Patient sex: F
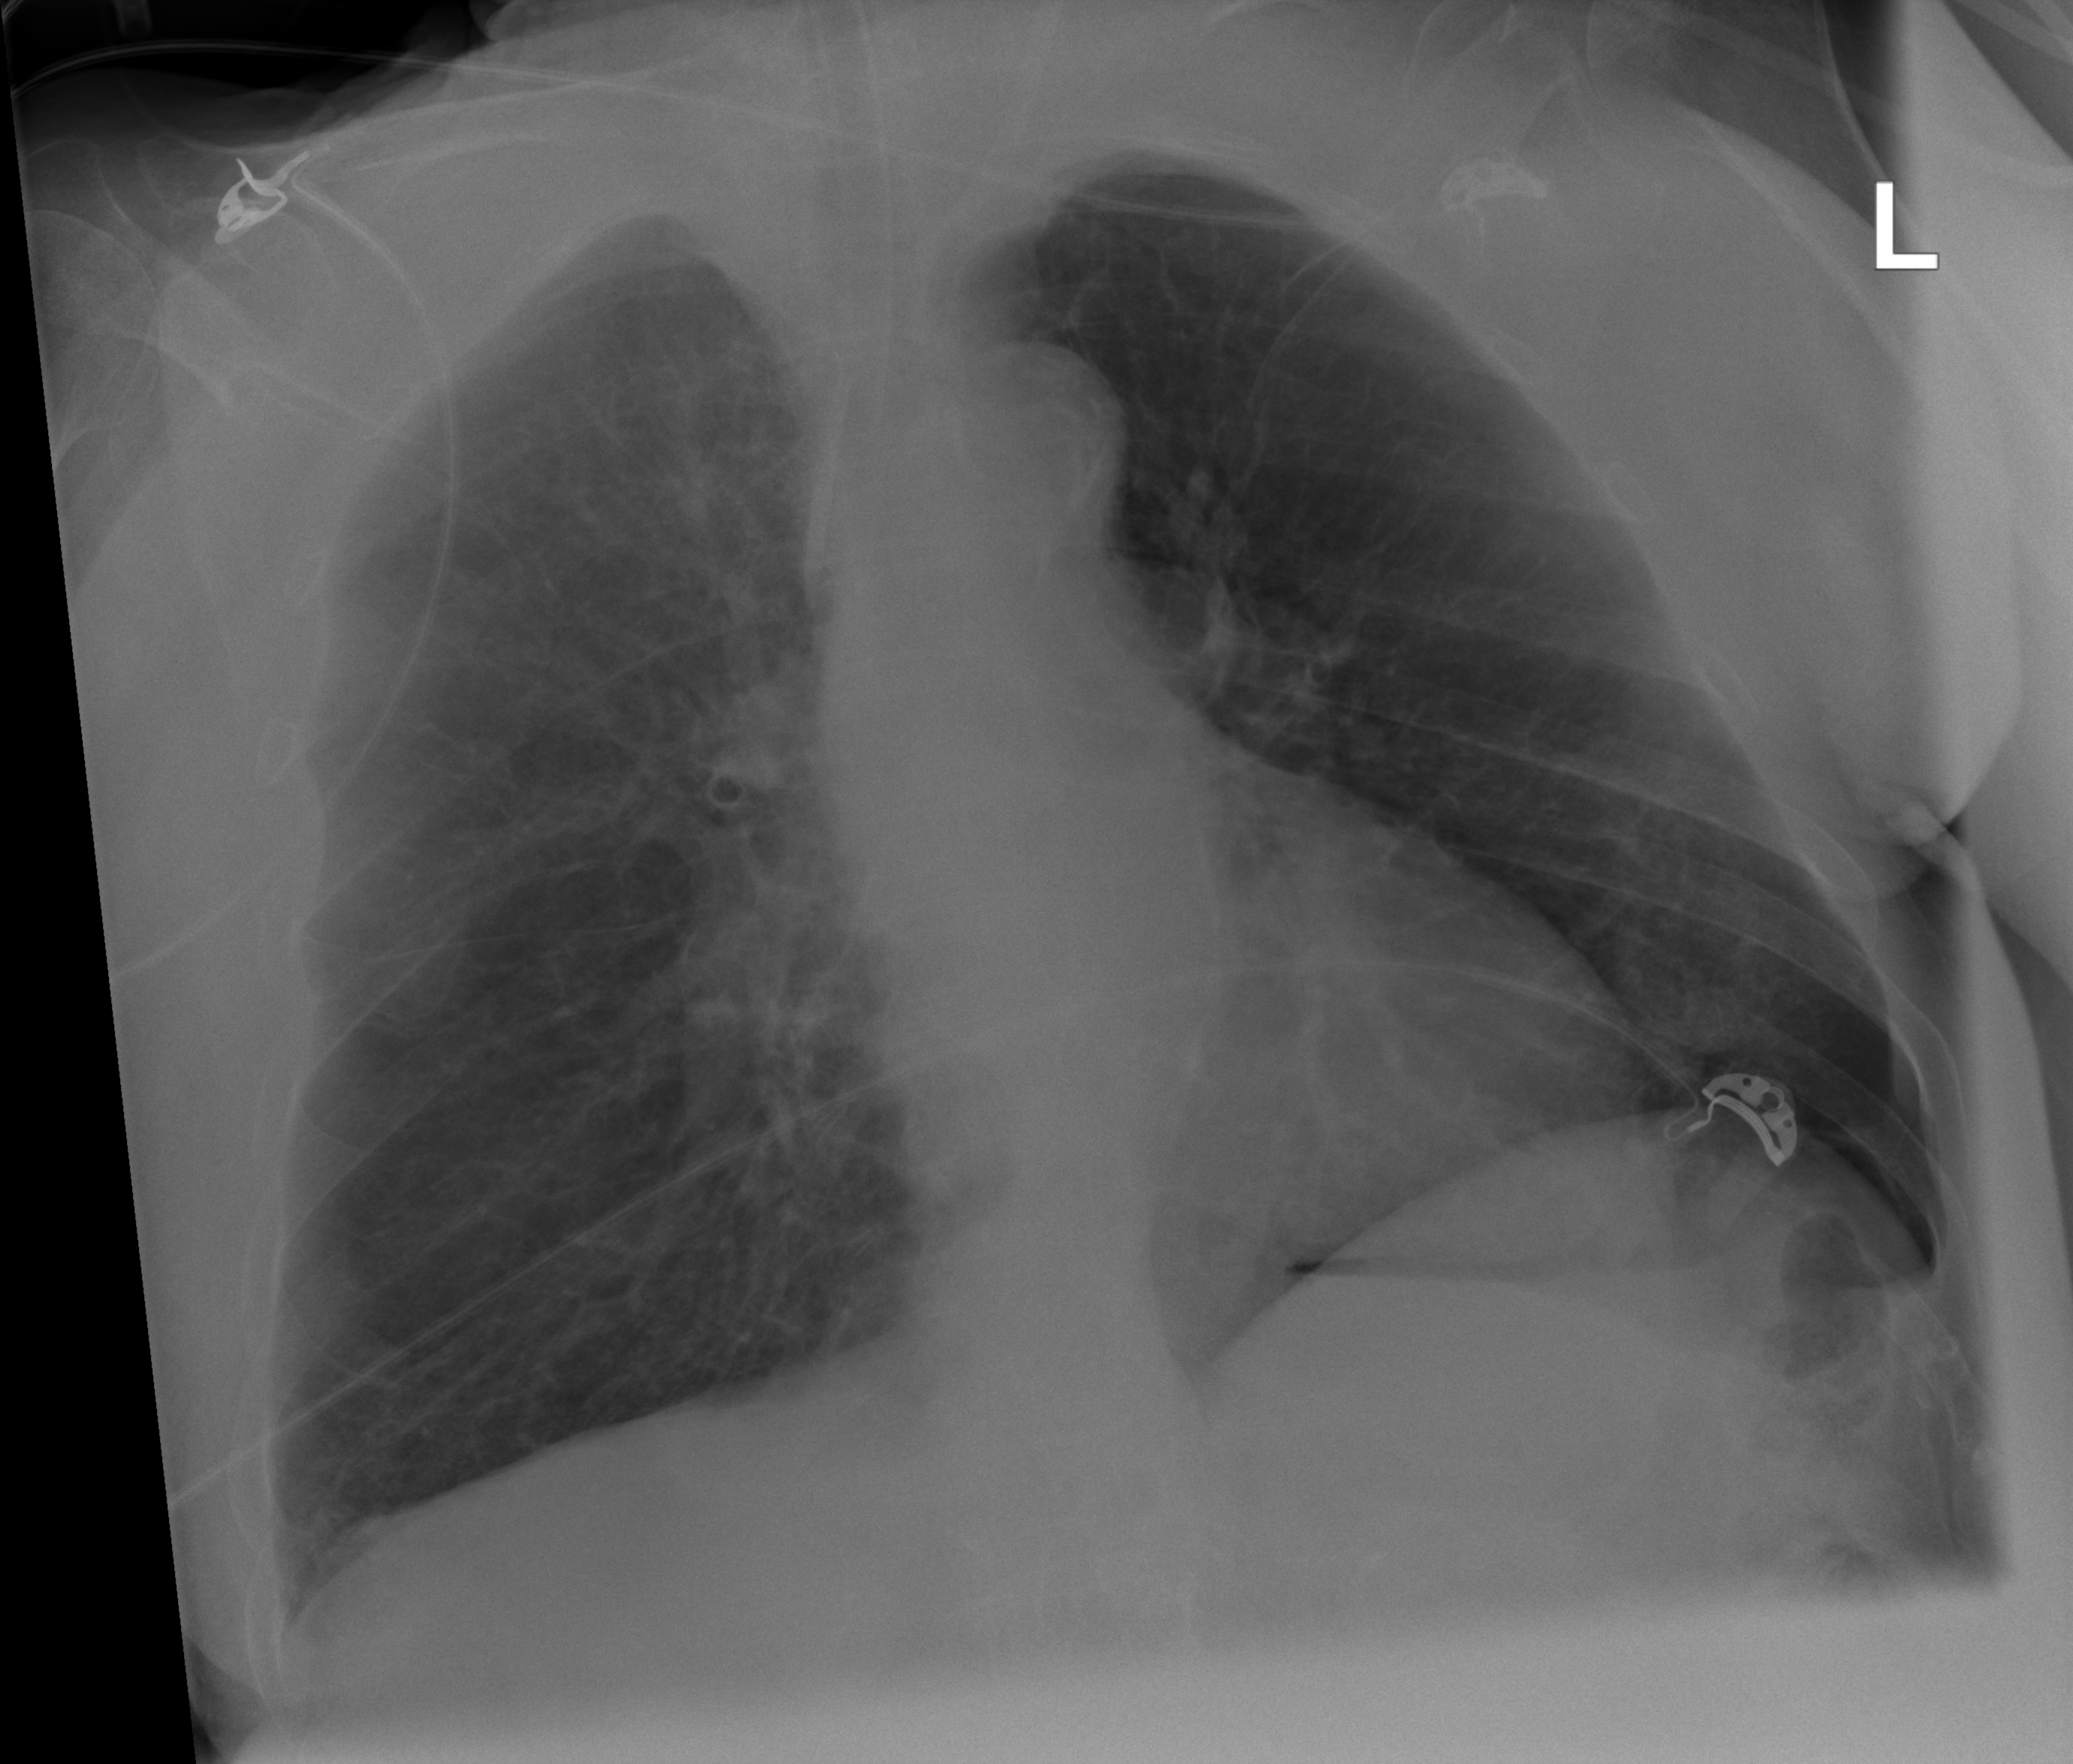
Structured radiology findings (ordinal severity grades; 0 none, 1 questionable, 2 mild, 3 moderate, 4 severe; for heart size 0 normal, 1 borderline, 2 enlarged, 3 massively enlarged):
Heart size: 0
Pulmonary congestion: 0
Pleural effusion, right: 0
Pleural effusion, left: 2
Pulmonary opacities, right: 0
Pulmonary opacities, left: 0
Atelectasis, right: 0
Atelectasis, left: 0